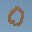
Label: 0